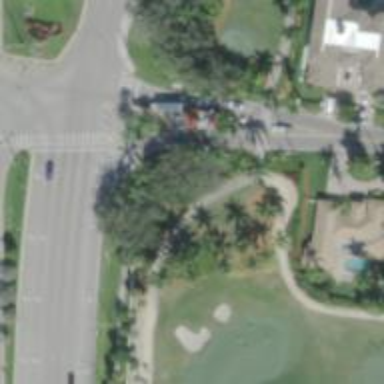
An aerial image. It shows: Service road designated as golf cart path.